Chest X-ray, PA view. Patient: 52 years old, sex M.
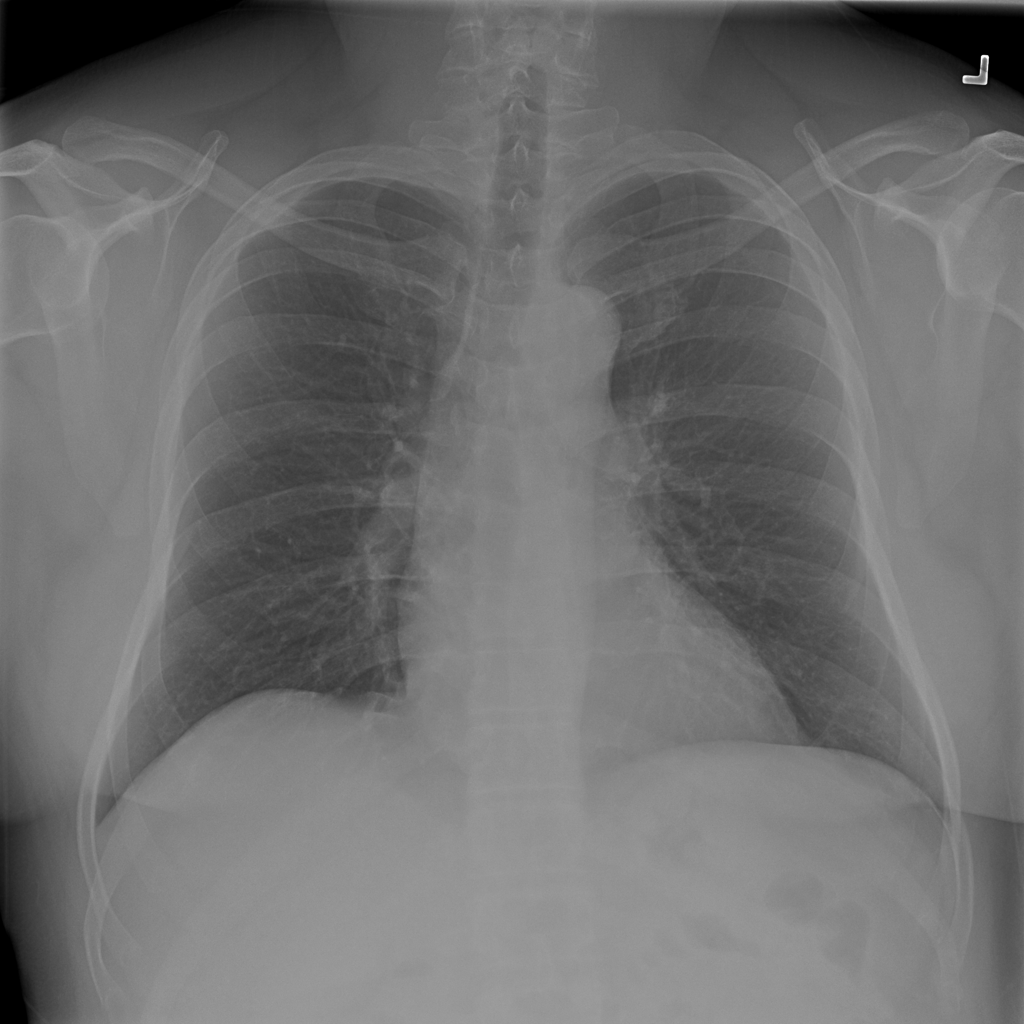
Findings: No Finding